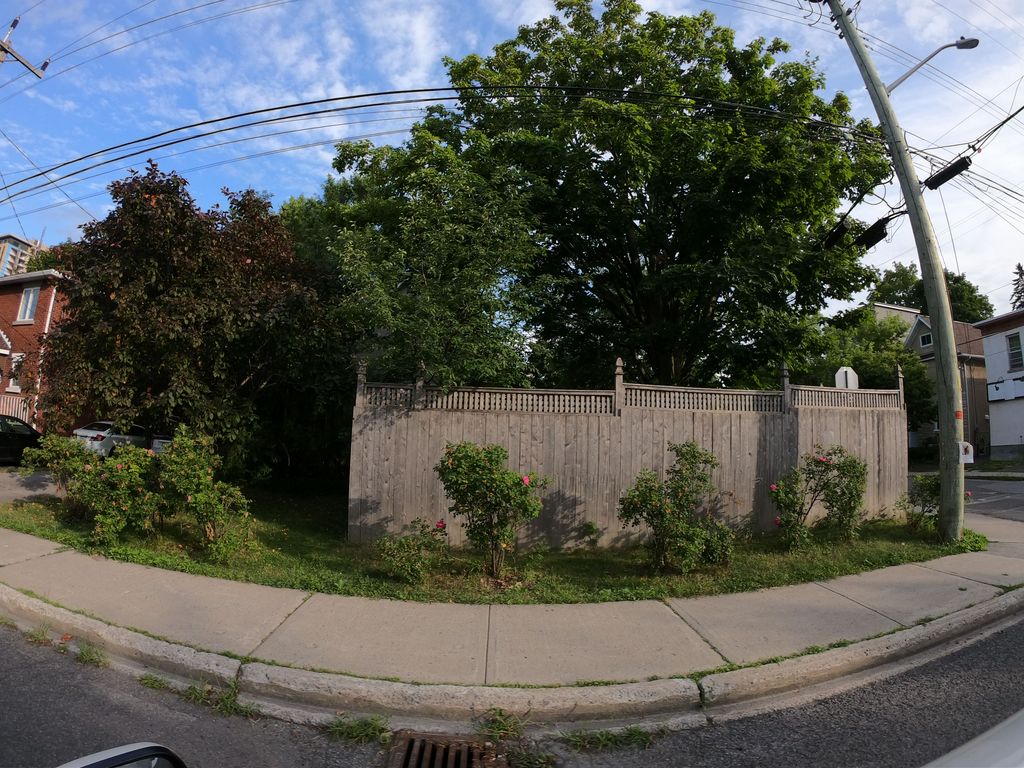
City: ottawa-gatineau